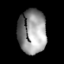
Tissue: lung
Cell type: Epithelial cells
Senescence score: 0.212
Nuclear area (px): 1213
Mean DAPI intensity: 148.096